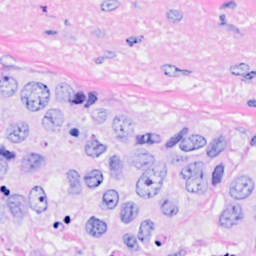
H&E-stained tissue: Breast